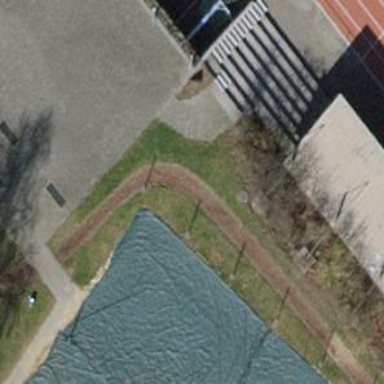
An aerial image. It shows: Bleachers on leisure land.